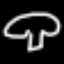
Label: mushroom